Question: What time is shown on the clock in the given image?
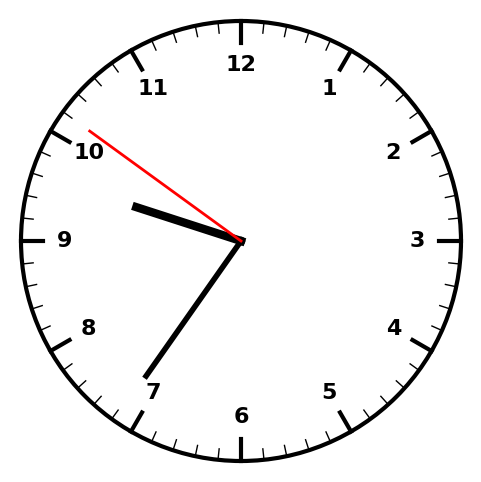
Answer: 09:35:51